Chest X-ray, AP view. Patient: 16 years old, sex F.
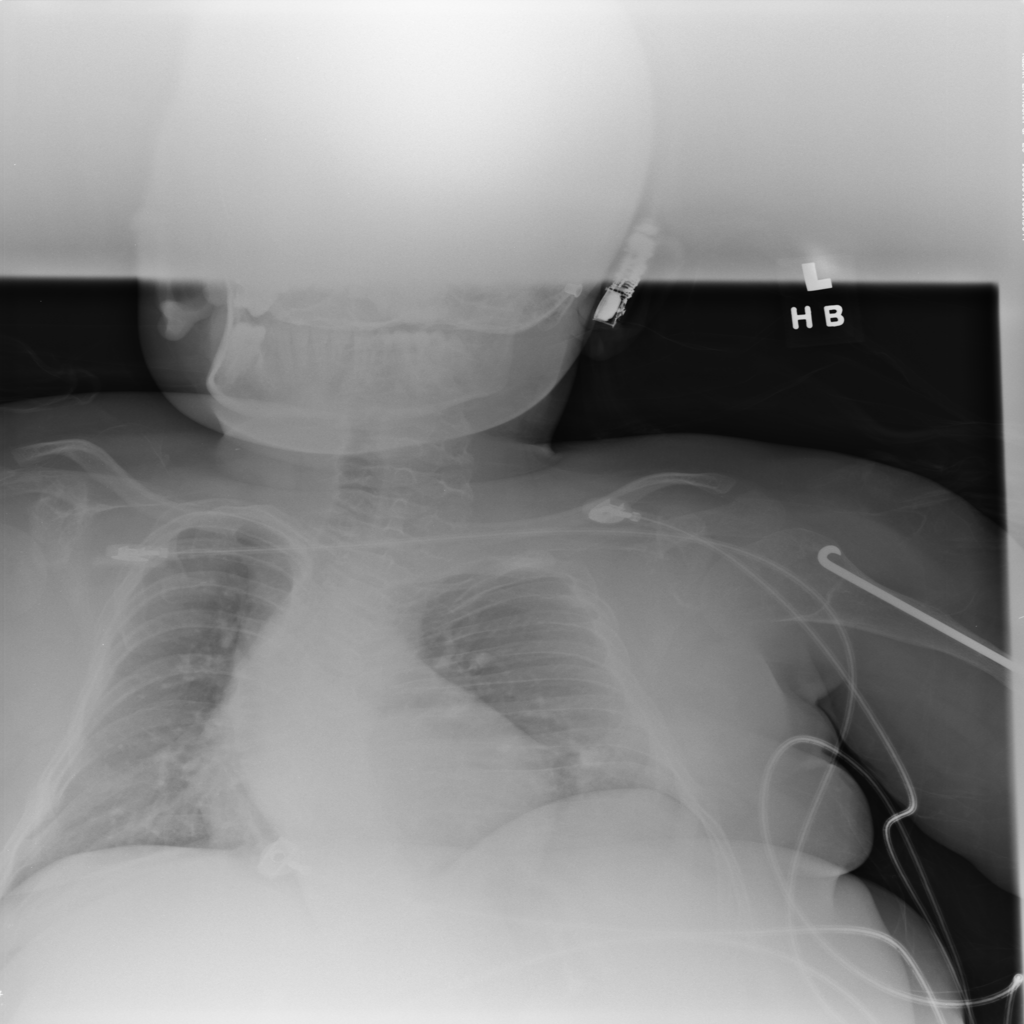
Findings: No Finding